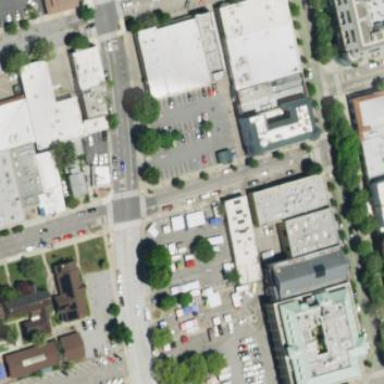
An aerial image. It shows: Marketplace with asphalt pedestrian road.